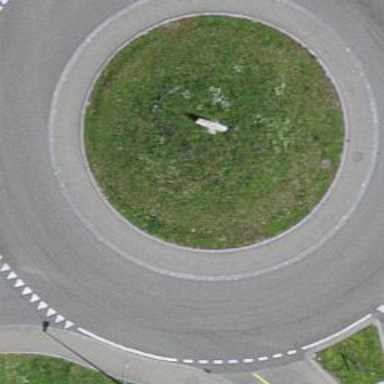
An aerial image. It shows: Tertiary road made of asphalt leading to roundabout junction.